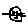
Label: cat